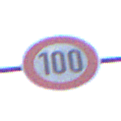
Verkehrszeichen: Geschwindigkeit100
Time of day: SunriseSunset
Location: Outdoor (Nature)
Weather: PartlyCloudy
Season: Autumn
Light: Natural